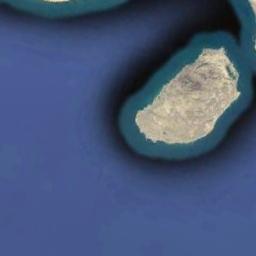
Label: island